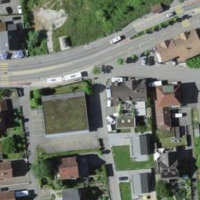
EUNIS habitat code: 54
Species observed at this site:
Aegopodium podagraria
Leonurus cardiaca